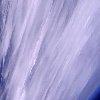
Label: cloud